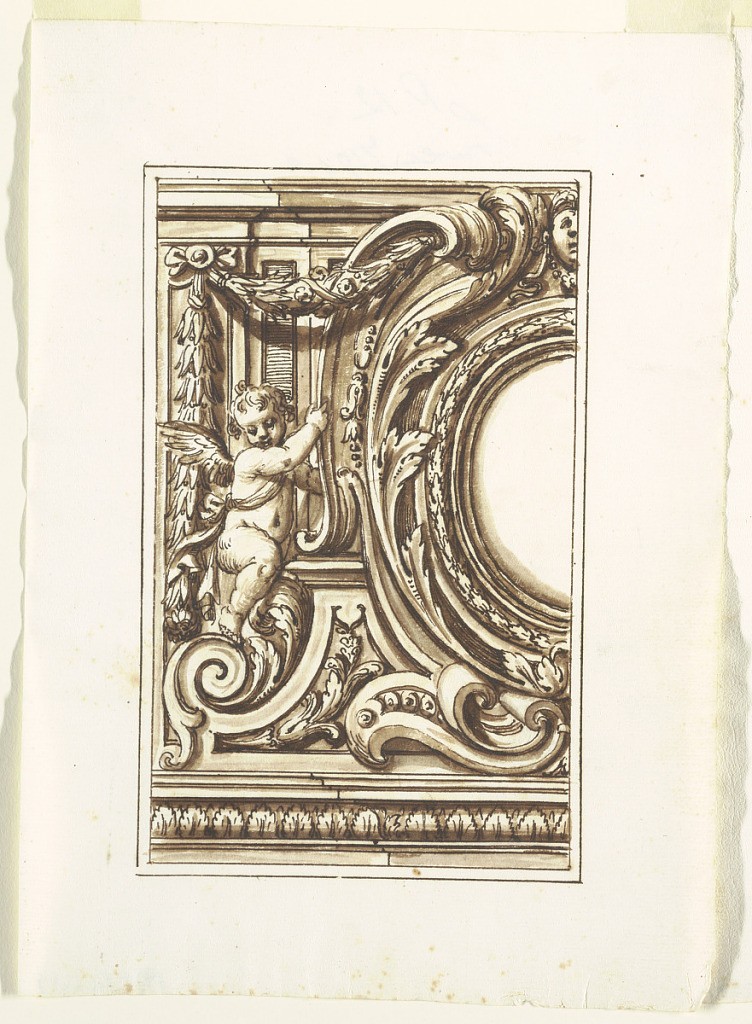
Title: One of a set of twelve projects for the decoration of wall panels, to be placed at a height. Preceded by a title page
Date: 1675-1699
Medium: Pen, brush, sepia
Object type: Drawing
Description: Left side with one angel